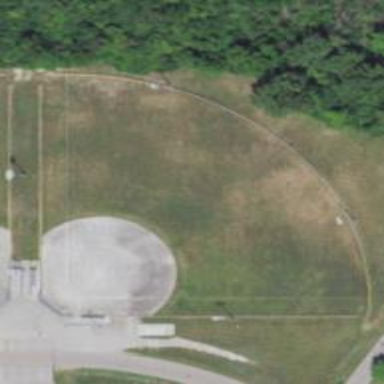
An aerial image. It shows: Baseball pitch for leisure land activities.